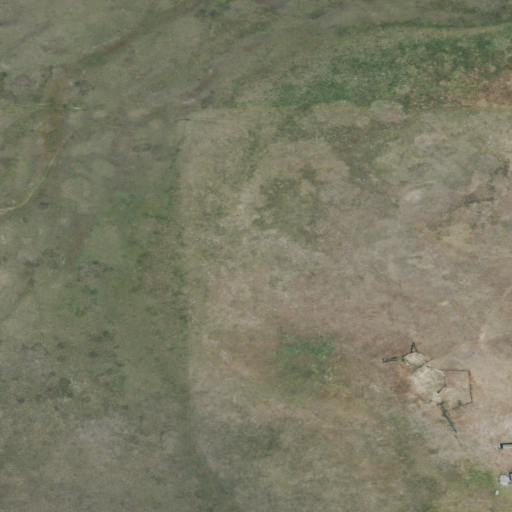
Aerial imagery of island in Oregon named Hog Island containing herbaceous wetlands and open development